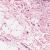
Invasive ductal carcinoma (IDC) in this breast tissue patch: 0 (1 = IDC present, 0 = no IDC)